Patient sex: M
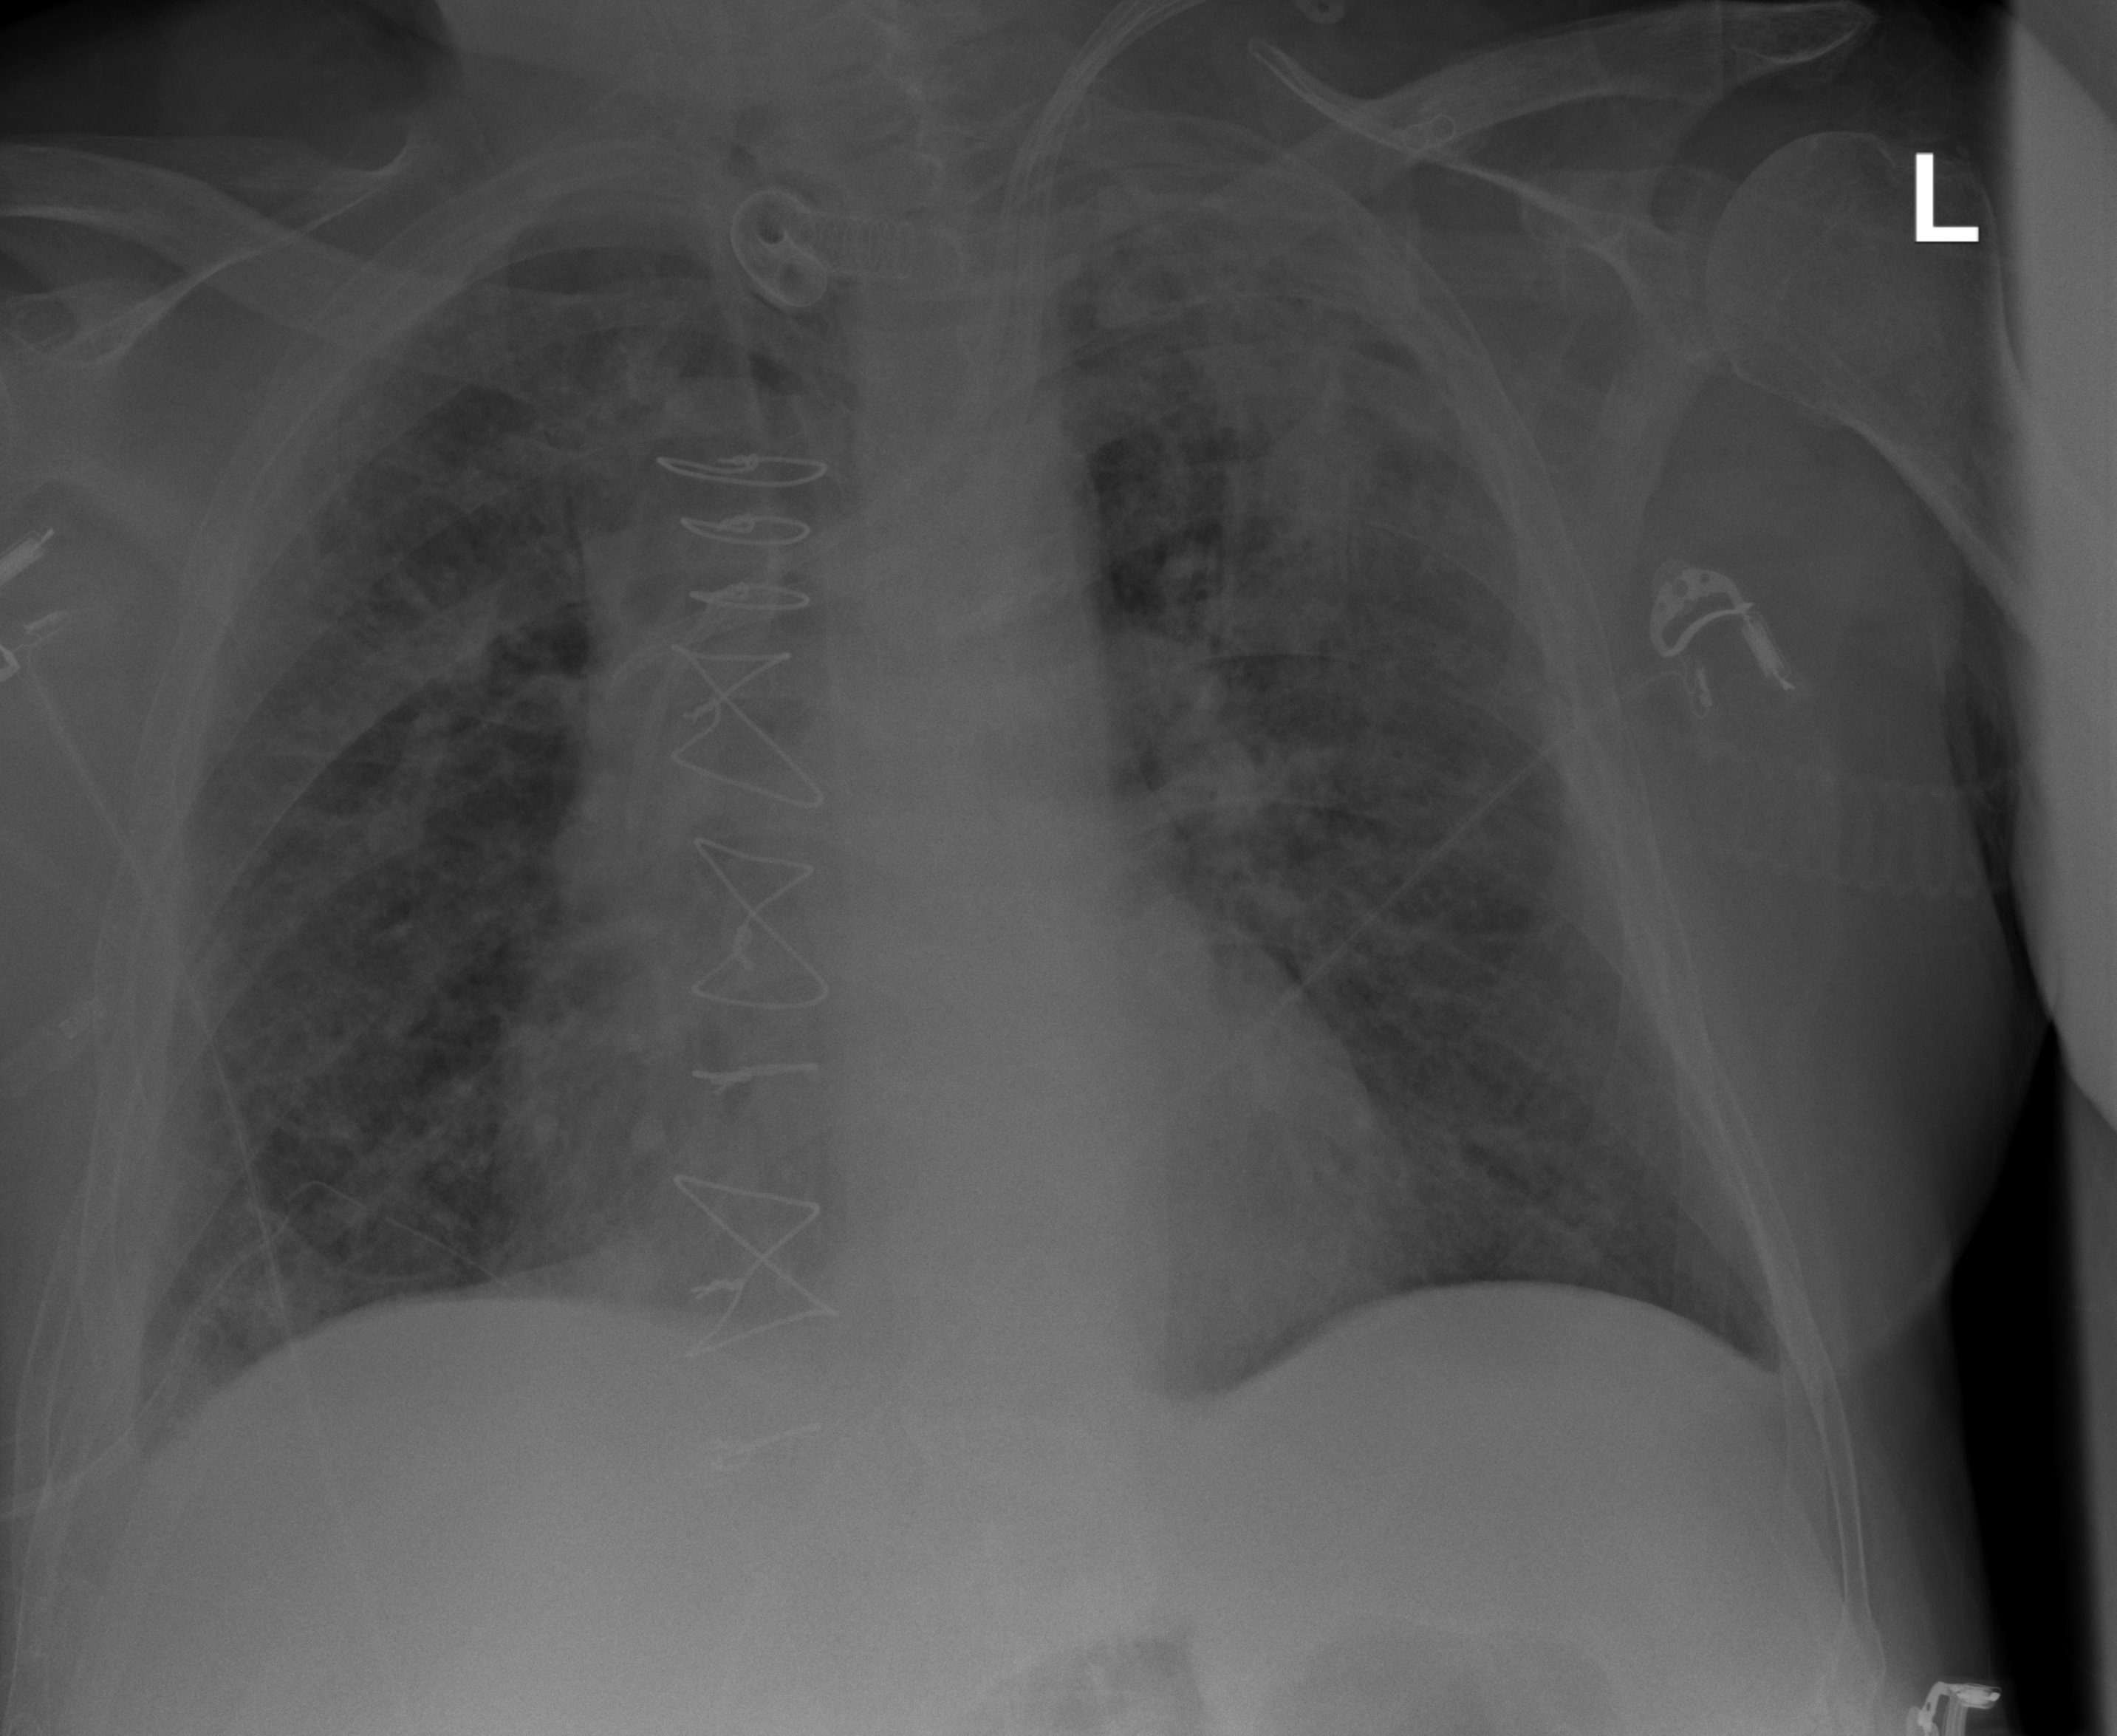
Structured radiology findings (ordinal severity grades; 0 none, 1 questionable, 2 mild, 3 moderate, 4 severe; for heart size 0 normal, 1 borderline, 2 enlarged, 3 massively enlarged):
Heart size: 2
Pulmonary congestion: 3
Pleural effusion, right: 1
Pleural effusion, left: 1
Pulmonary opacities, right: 3
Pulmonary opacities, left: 3
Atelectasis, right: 3
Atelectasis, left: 3